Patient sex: M
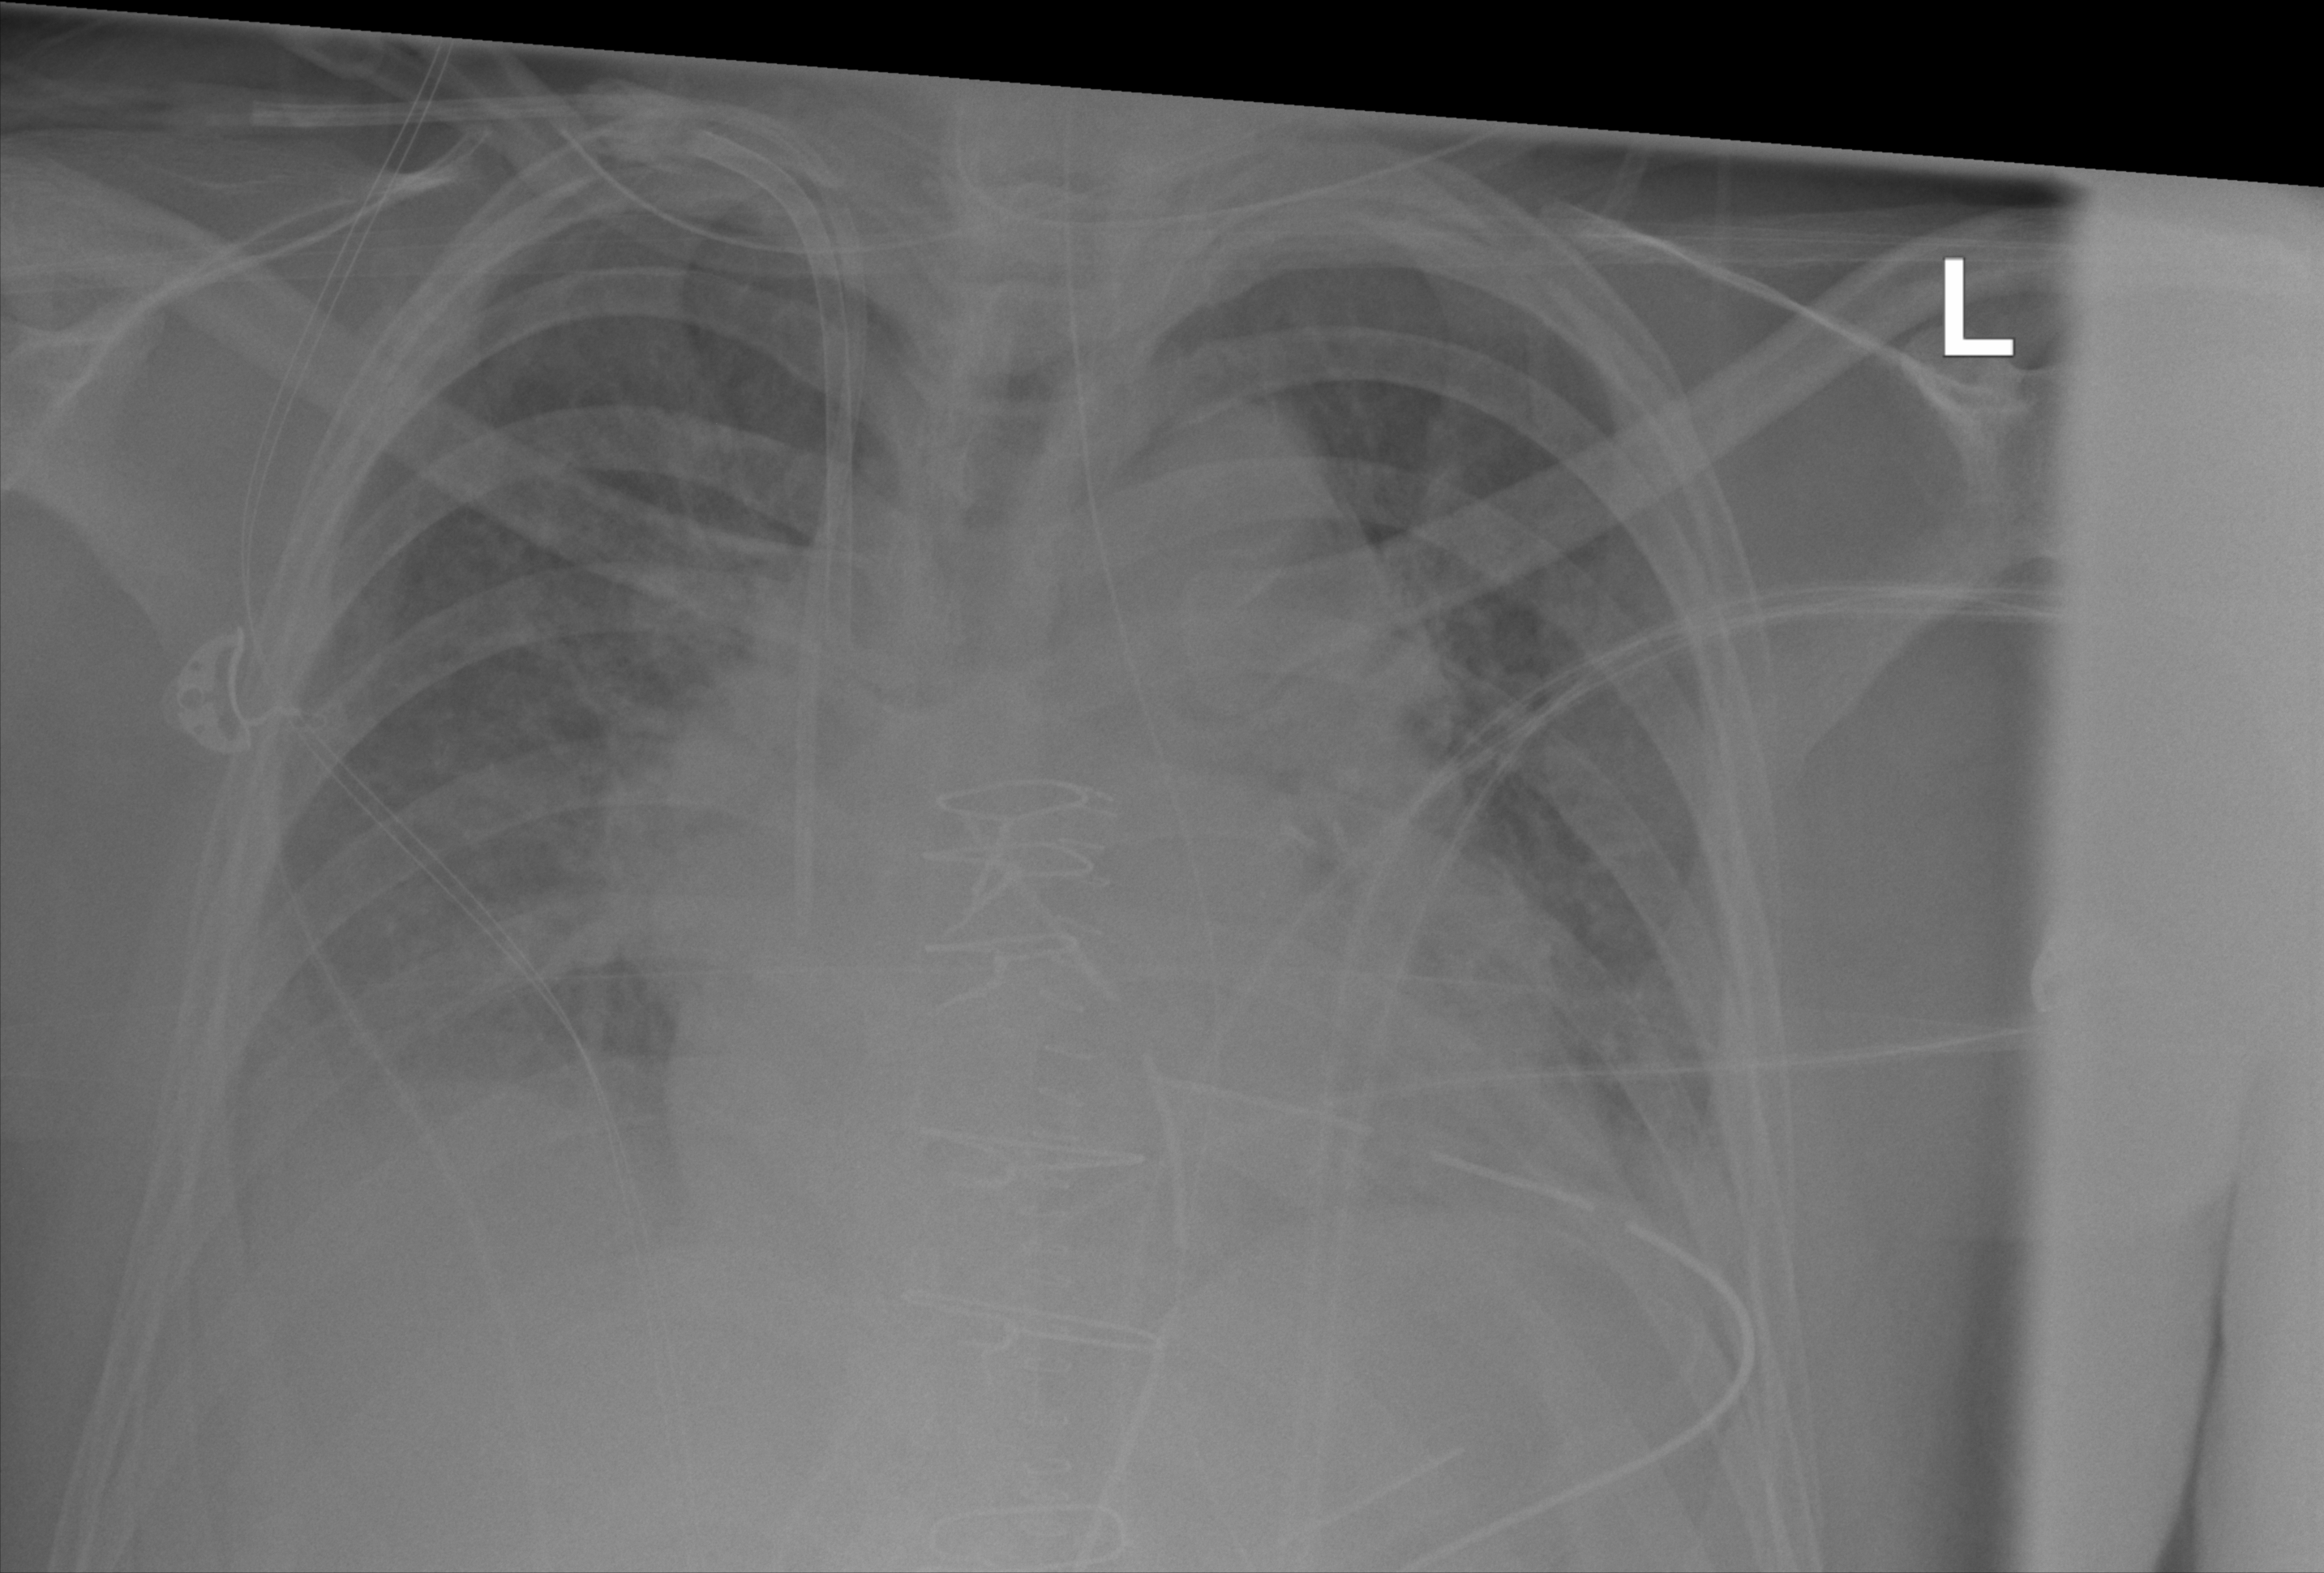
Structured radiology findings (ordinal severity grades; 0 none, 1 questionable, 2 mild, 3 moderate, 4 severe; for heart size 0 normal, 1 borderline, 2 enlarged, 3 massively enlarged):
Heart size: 2
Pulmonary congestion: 3
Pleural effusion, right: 2
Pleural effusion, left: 2
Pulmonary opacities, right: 0
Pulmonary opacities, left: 0
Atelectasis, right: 2
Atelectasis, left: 2